九年级 · 度量几何学
如图是一块弘扬“社会主义核心价值观”的扇面宣传展板，该展板的部分示意图如图 2 所示, 它是以 $O$ 为圆心. $O A, O B$ 长分别为半径, 圆心角 $\angle O=120^{\circ}$ 形成的扇面, 若 $O A=4 \mathrm{~m}, O B=2 \mathrm{~m}$, 则阴影部分的面积是（）

图1

图2

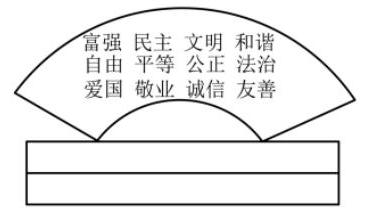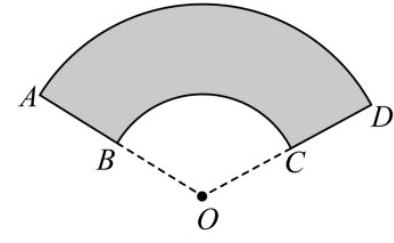
A. $\frac{4}{3} \pi$
B. $\frac{8}{3} \pi$
C. $4 \pi$
D. $\frac{16}{3} \pi$


答案: C
解析: 根据扇形面积的计算方法, 计算圆环的面积即可求解.

【详解】解: 圆心角 $\angle O=120^{\circ}, O A=4 \mathrm{~m}, O B=2 \mathrm{~m}$,

$\therefore S_{\text {阴影 }}=\frac{120}{360} \pi \times O A^{2}-\frac{120}{360} \pi \times O B^{2}=\frac{120}{360} \pi \times\left(O A^{2}-O B^{2}\right)$,

$\therefore S_{\text {阴影 }}=\frac{120}{360} \pi \times\left(O A^{2}-O B^{2}\right)=\frac{1}{3} \pi \times\left(4^{2}-2^{2}\right)=4 \pi$,

故选: C.

【点睛】本题主要考查扇形面积的计算, 理解图示, 掌握扇形面积的计算方法, 圆环面积的计算方法是解题的关键.